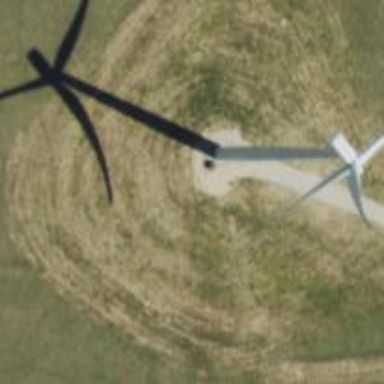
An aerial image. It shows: Wind generator powered by horizontal-axis wind turbine.